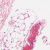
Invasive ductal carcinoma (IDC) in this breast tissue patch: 0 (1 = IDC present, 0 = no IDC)